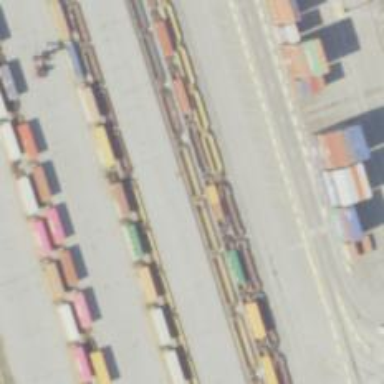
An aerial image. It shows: Intermodal railway yard.